Question: I try to create Window for video by using following syntax:
'''
hwnd=CreateWindow("Video Window", "Video window",
WS_OVERLAPPEDWINDOW | WS_VISIBLE,
CW_USEDEFAULT, CW_USEDEFAULT, rect.right-rect.left,rect.bottom-rect.top, NULL, NULL, hInstance, NULL);
'''
All works as expected but the issue is that the window always on top. It means that I see this window even if I switch to other application.
From 'Window directive' program I found additional style: 'WS_EX_TOPMOST'

How can I remove It programmatically or do I need override it somehow?
I tried 'SetWindowPos':
'''
SetWindowPos(hwnd, HWND_NOTOPMOST, 0, 0, 0, 0, SWP_NOMOVE | SWP_NOSIZE);
'''
or to use instead 'CreateWindow' at 'CreateWindowEx':
'''
hwnd=CreateWindowEx(WS_EX_LEFT | WS_EX_LTRREADING | WS_EX_RIGHTSCROLLBAR | WS_EX_WINDOWEDGE,
"Video Window","Video Window",
WS_OVERLAPPEDWINDOW | WS_VISIBLE ,
CW_USEDEFAULT,
CW_USEDEFAULT,
rect.right-rect.left,
rect.bottom-rect.top,
NULL,
NULL,
hInstance,
NULL);
'''
but still get flag 'WS_EX_TOPMOST'
Thanks,
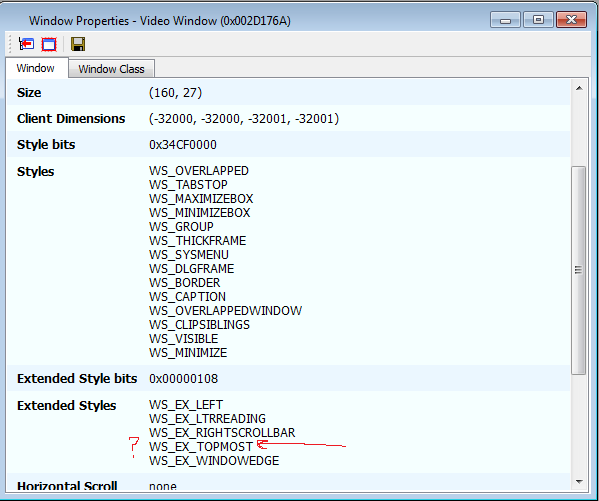
Answer: One way of going about it is to query the window for it's current extended-style, before clearing the bits that correspond to WS_EX_TOPMOST and setting the new extended style.
Something like this:
'''
long dwExStyle = GetWindowLong(hwnd, GWL_EXSTYLE);
dwExStyle &= ~WS_EX_TOPMOST;
SetWindowLong(hwnd, GWL_EXSTYLE, dwExStyle);
'''